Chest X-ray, PA view. Patient: 69 years old, sex M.
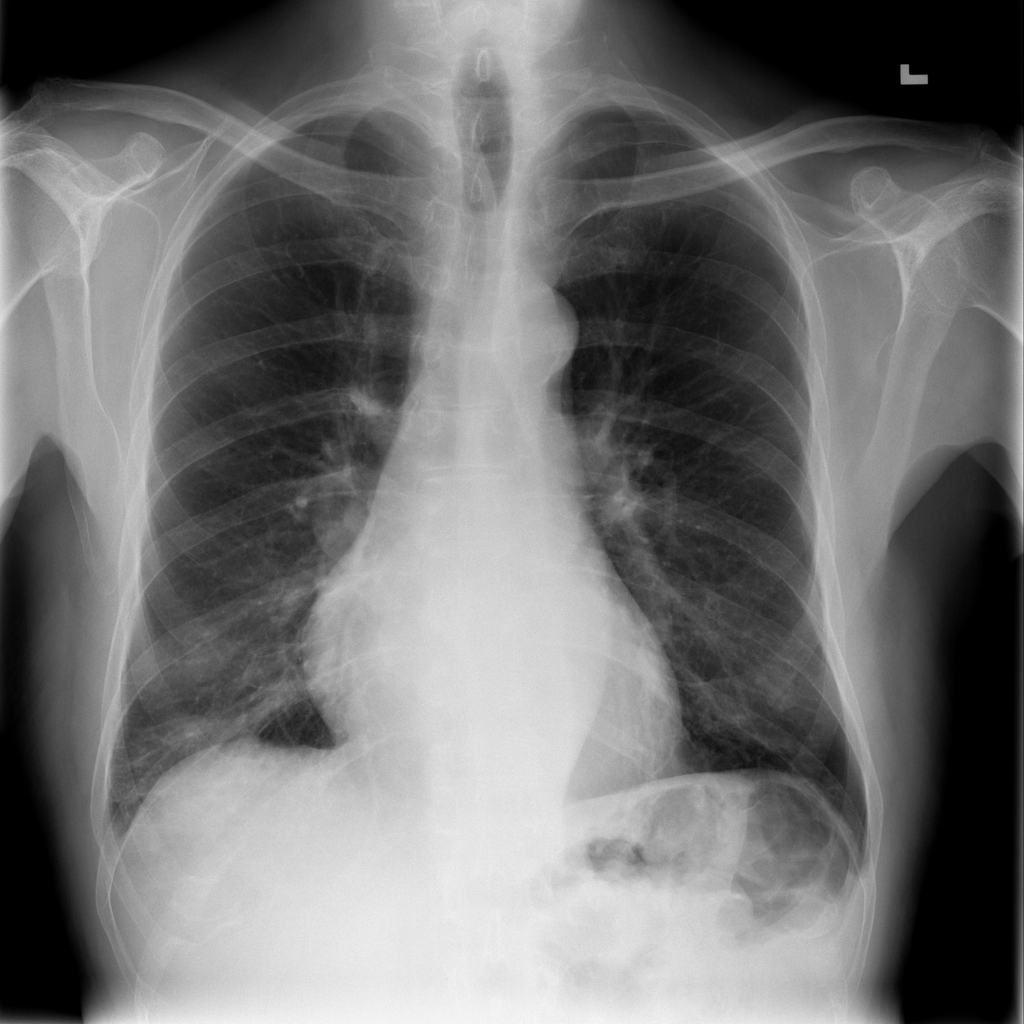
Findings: Nodule, Pleural_Thickening, Mass